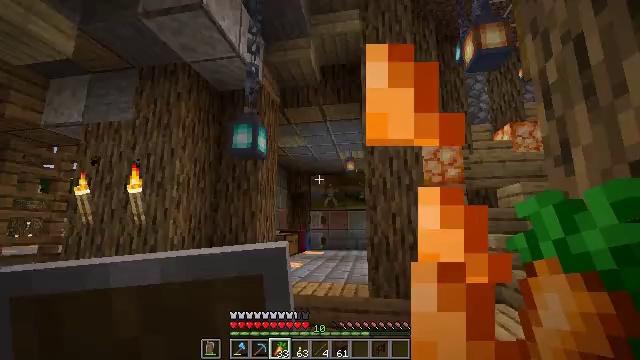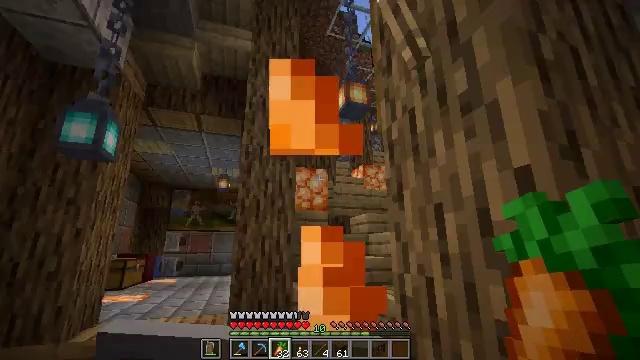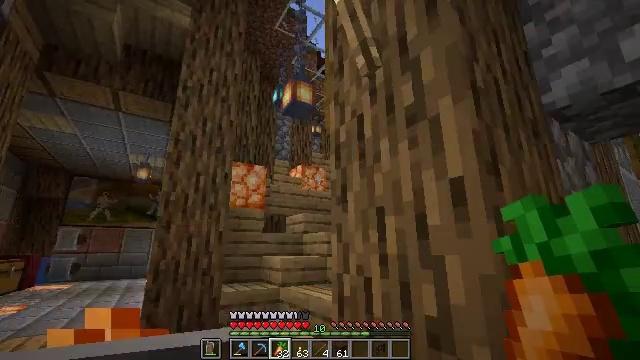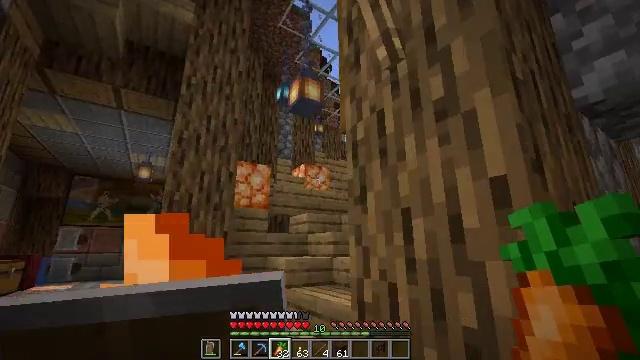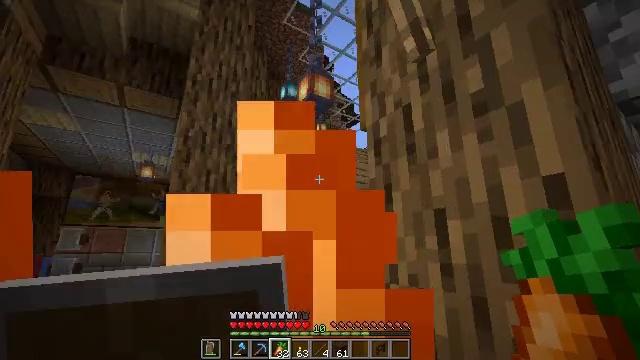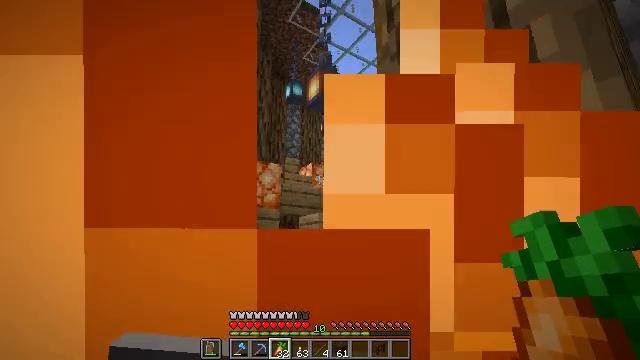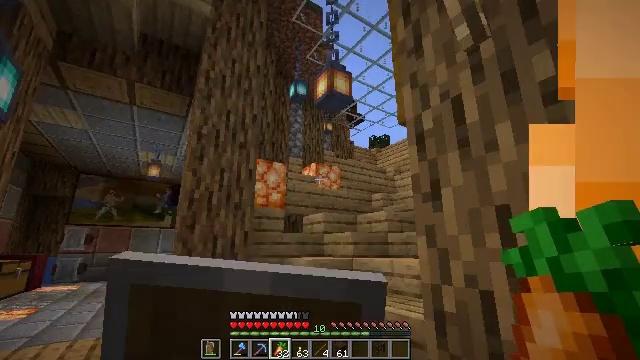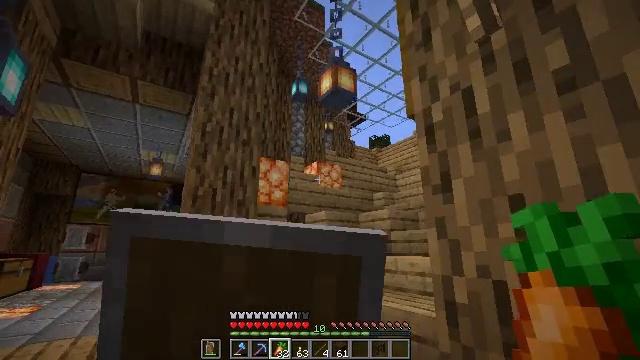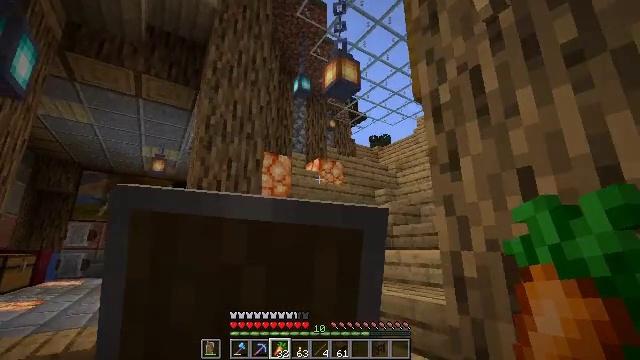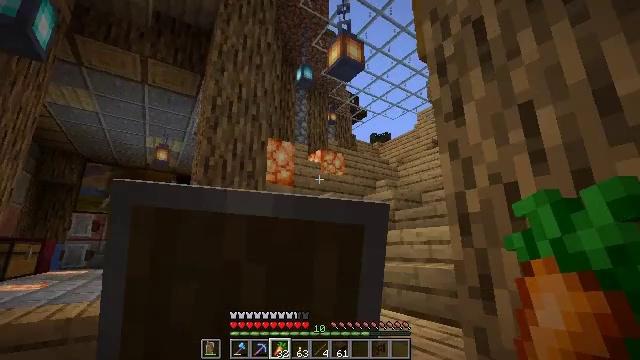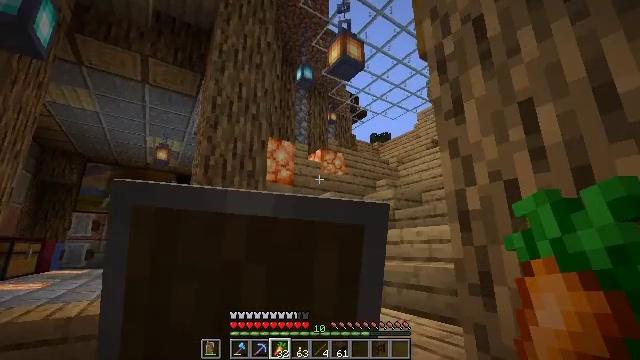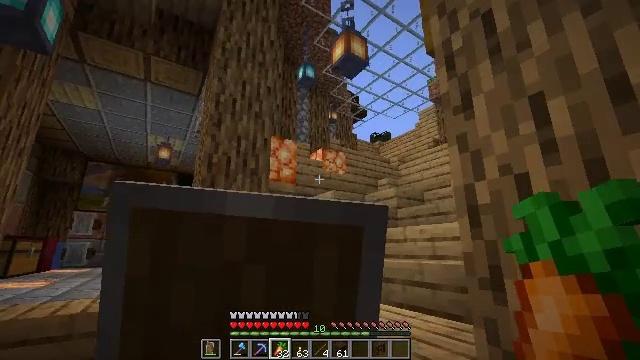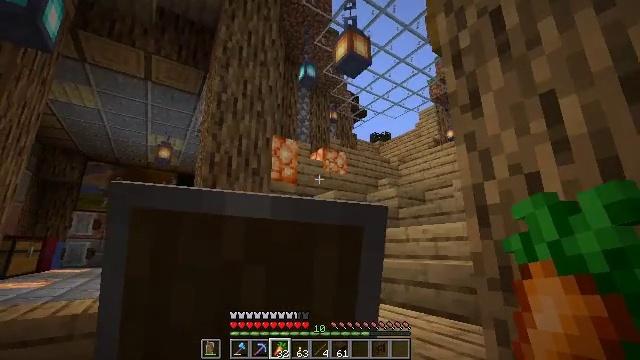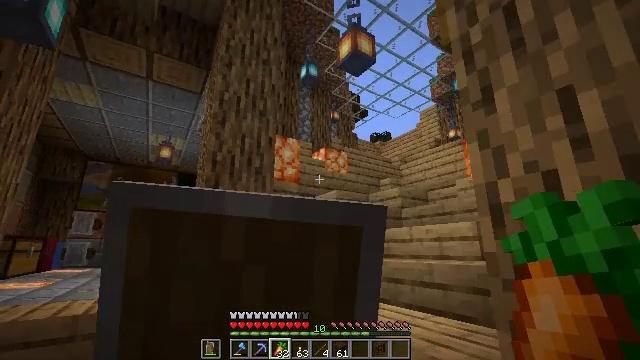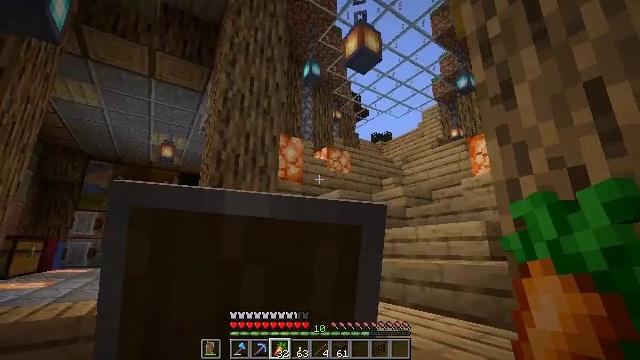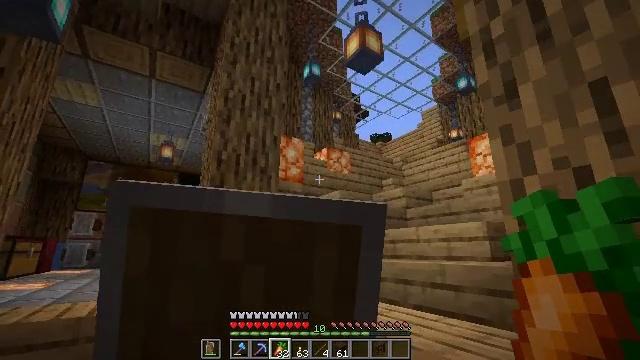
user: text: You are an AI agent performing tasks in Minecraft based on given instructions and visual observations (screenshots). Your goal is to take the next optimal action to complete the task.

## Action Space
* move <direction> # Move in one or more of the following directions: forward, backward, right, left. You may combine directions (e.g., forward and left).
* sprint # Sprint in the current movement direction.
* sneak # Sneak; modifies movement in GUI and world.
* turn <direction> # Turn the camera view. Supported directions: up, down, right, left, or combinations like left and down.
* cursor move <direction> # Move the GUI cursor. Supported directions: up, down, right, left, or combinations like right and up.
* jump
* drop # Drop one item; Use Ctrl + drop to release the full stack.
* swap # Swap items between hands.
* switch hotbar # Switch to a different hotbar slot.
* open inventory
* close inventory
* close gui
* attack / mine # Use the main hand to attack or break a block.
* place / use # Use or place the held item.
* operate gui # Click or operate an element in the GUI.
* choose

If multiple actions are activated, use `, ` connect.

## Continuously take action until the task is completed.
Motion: motion action
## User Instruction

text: Open the crafting table to craft a polished diorite slab.
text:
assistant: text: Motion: move forward and move left, turn right and up, use / place
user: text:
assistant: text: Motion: move forward and move left, turn right, use / place
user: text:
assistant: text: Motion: move forward and move left, use / place
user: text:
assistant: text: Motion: move left, use / place
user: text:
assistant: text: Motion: move left, use / place
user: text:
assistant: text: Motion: move left, use / place
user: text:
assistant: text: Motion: move left, use / place
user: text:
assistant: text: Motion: move left, use / place
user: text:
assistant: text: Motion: move left, use / place
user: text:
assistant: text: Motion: move left, use / place
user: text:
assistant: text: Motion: move forward and move left, use / place
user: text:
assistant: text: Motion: move forward and move left, use / place
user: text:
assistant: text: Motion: move forward and move left, use / place
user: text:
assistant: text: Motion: move left, use / place
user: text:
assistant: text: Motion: move left, use / place
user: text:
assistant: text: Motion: move back and move left, use / place
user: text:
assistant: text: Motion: move back, turn right and up, use / place
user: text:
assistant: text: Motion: move back, turn right
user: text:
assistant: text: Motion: move back
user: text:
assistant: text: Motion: no_op
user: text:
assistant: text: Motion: turn right and down
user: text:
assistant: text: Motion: turn left and down
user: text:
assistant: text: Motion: move forward and move left, turn left and down
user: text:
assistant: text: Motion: no_op
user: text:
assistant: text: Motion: move forward
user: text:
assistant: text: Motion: move forward
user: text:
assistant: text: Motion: move forward
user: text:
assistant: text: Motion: move forward, turn right
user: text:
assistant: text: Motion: move forward, turn right
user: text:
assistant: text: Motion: move forward, turn right